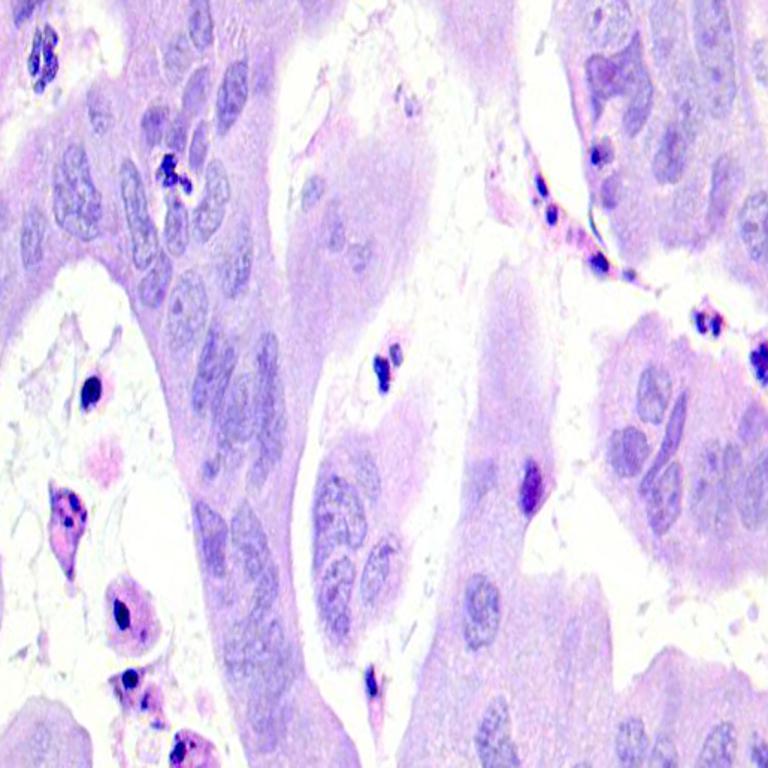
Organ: colon
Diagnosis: adenocarcinomas